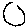
Label: moon